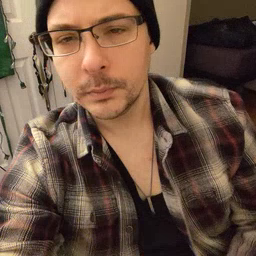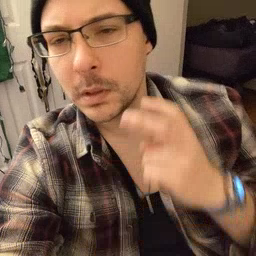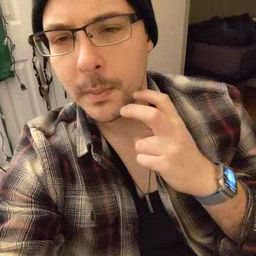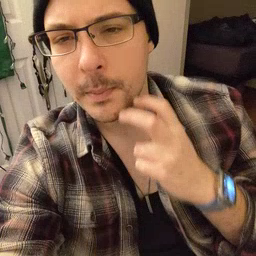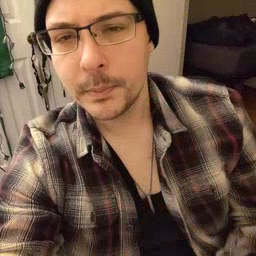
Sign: gum